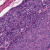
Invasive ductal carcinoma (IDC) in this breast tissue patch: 0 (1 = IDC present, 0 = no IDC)